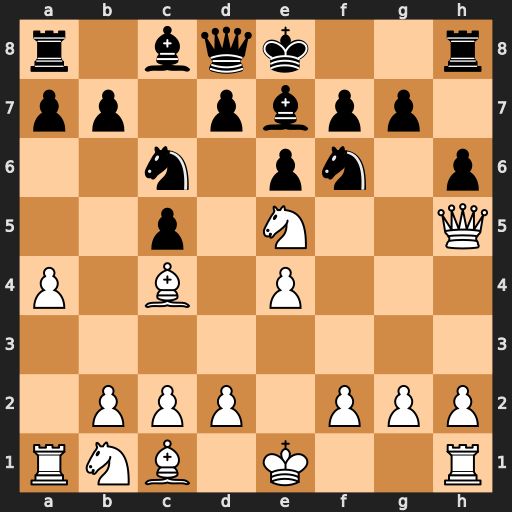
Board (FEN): r1bqk2r/pp1pbpp1/2n1pn1p/2p1N2Q/P1B1P3/8/1PPP1PPP/RNB1K2R
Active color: w
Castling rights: KQkq
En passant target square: -
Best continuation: Qxf7#